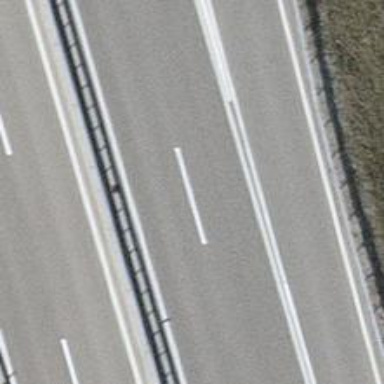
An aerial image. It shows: Motorway junction.